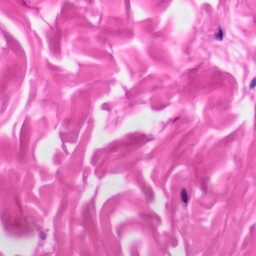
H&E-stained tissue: Skin